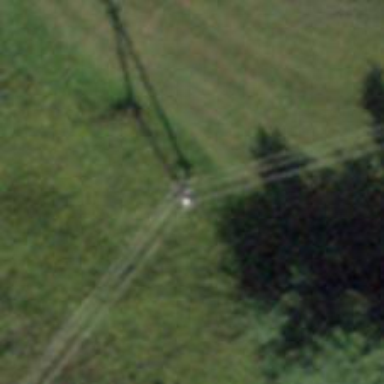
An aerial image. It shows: Power pole.